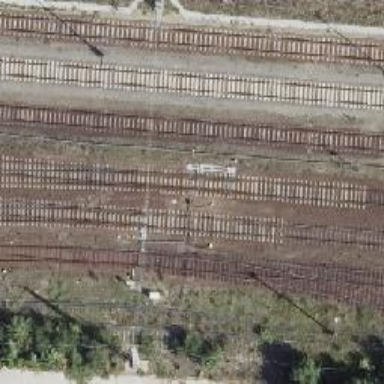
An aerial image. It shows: Railway switch.